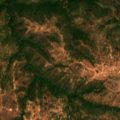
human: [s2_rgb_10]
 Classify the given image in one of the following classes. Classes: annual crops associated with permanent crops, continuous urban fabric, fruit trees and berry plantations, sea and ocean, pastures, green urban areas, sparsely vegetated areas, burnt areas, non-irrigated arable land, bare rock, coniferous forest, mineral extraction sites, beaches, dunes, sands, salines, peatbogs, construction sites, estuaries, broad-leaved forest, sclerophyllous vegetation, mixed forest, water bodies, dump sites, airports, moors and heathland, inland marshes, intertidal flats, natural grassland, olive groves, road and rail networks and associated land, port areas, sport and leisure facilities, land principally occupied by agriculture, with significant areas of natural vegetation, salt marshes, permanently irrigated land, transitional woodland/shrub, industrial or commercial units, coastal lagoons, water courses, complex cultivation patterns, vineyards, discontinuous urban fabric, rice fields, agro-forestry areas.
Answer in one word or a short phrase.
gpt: non-irrigated arable land, land principally occupied by agriculture, with significant areas of natural vegetation, broad-leaved forest